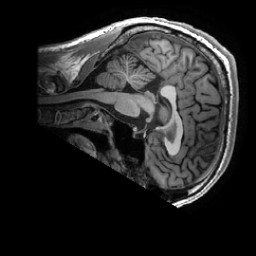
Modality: T1w
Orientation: sagittal
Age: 26
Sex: male
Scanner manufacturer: ge
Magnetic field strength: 3 T
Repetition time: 0.0073 s
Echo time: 0.003 s